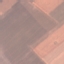
Land use / land cover: AnnualCrop